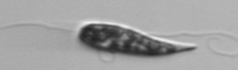
Label: Euglena